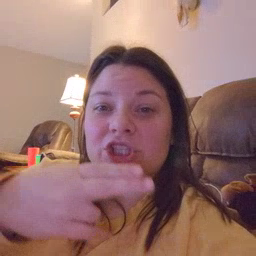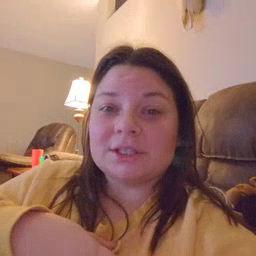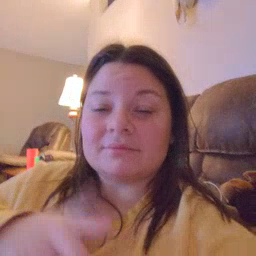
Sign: scissors